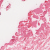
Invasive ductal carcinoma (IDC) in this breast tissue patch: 0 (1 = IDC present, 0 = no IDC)